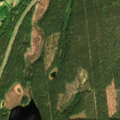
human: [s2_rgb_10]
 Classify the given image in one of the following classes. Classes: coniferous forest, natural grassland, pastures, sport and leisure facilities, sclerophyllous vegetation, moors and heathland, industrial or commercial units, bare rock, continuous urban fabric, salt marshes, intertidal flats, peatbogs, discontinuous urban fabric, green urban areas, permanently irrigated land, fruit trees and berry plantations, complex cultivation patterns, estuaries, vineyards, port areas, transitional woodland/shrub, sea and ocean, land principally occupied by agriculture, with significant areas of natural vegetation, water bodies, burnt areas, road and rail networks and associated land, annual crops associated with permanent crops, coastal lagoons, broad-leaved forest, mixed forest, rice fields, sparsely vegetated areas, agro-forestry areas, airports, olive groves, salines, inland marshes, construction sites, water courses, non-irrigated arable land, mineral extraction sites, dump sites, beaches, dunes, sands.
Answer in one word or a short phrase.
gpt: land principally occupied by agriculture, with significant areas of natural vegetation, coniferous forest, water bodies